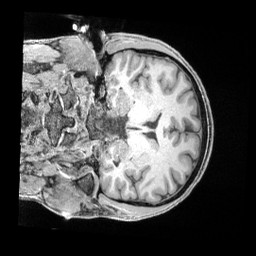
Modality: T1w
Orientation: coronal
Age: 35
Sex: male
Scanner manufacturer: siemens
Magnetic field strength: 3 T
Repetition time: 2 s
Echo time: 0.00211 s